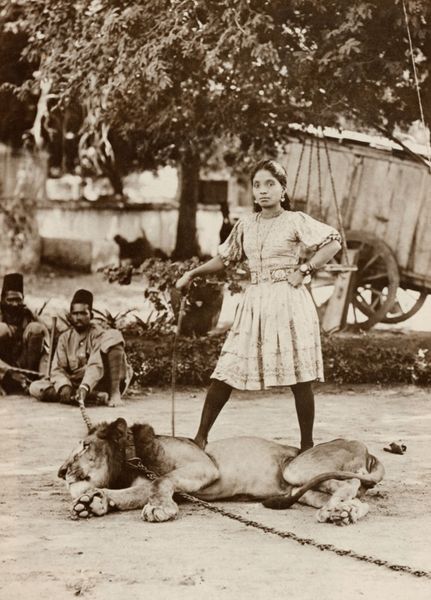
Titel: Löwenbändigerin, Chateri Zirkus
Künstler: Raja Lala Deen Dayal
Schlagwörter: baum, blätter, mann, weiß, bäume, menschen, mädchen, sand, sitzen, blumen, frau, grau, hut, hüte, kleid, männer, schwarz, strasse, gras, gürtel, haus, hund, tier, weg, wiese, rock, arm, diener, erde, busch, boden, pose, schnur, sitzend, strick, ohrringe, karren, pferd, räder, stock, mähne, liegen, stab, zuschauer, leine, kette, mauer, hecke, hof, kutsche, loge, sepia, rad, wagen, exotik, foto, fotografie, photographie, seil, asien, schwarz-weiß, peitsche, zirkus, posieren, photo, löwen, hüfte, beet, löwe, bau, fotographie, indien, liegt, tatzen, jägerin, trophäe, photografie, schausteller, raubtier, gerte, fez, besiegt, dompteur, inder, armbanduhr, fremd, dompteuse, löwenbändigerin, wageb, midikleid